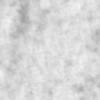
Label: no_change